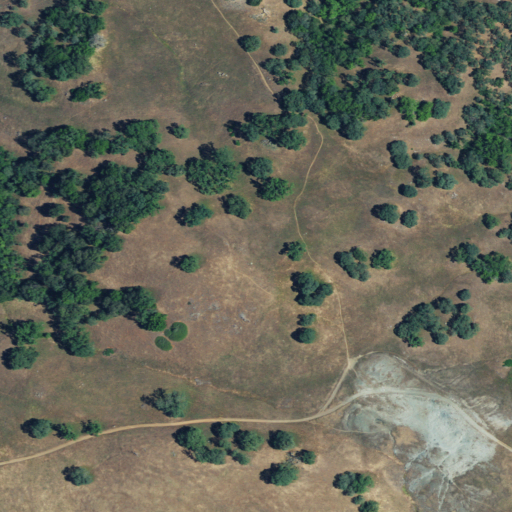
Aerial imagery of mountain in California named Willson Peak containing shrub, mixed forest, grassland, high intensity development, medium intensity development, low intensity development, and open development